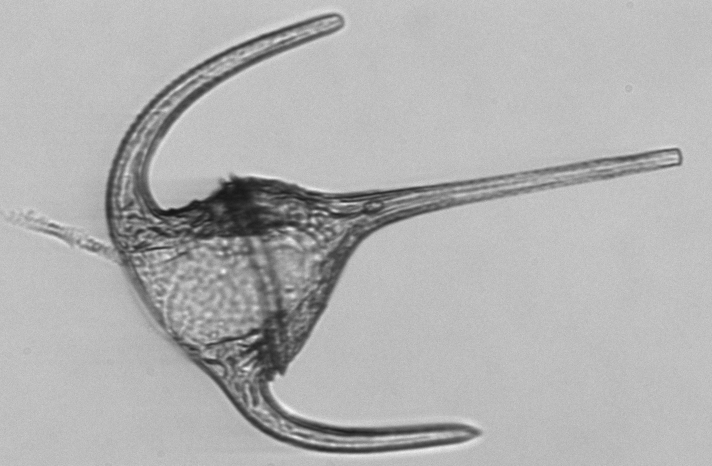
Label: Tripos